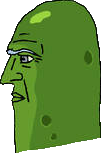
Label: 4_Yes_Chad